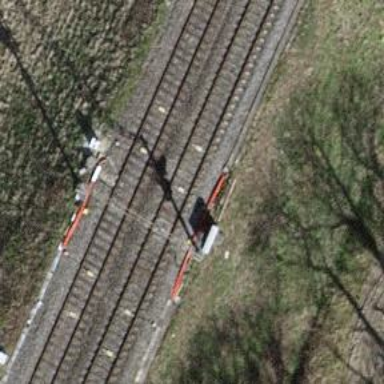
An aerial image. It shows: Railway signal.